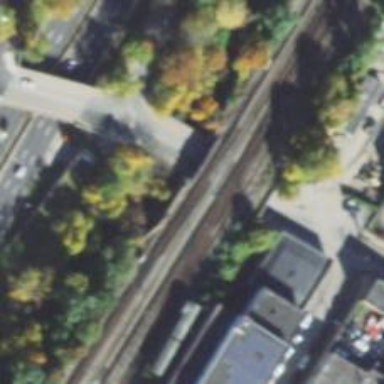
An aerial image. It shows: Bridge over electrified railway track.